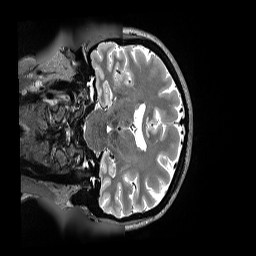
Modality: T2w
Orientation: coronal
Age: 39
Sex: female